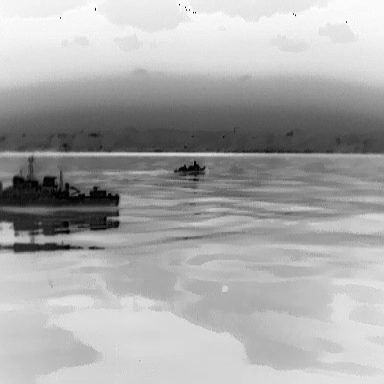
There are two warships in the infrared image.